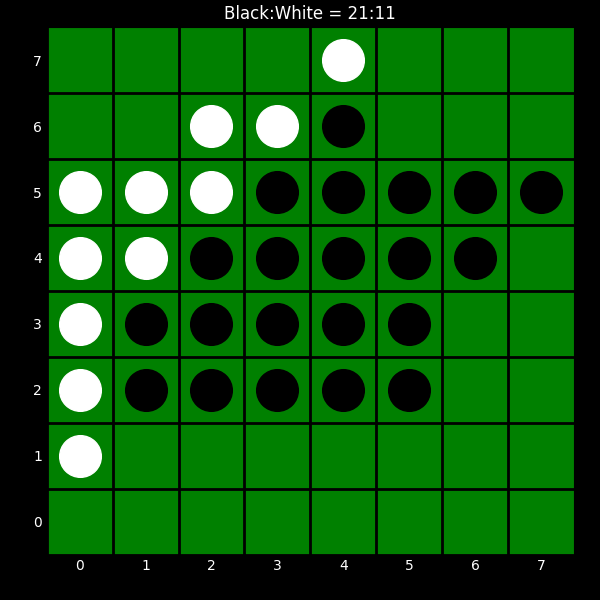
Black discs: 21
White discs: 11